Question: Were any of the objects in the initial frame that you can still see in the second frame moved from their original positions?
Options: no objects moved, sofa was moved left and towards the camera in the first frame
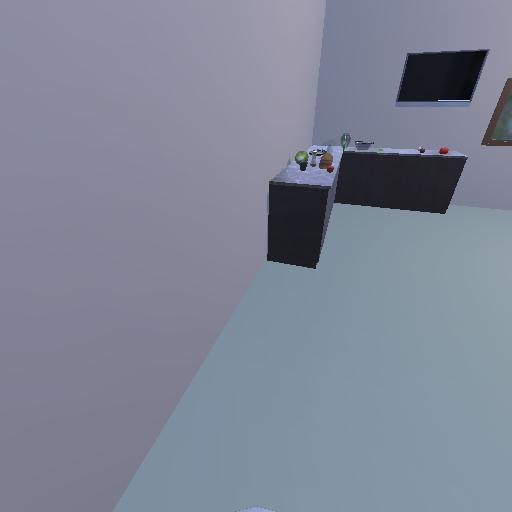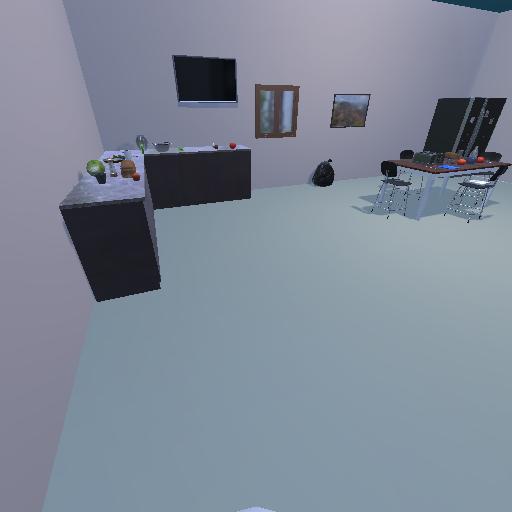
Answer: no objects moved